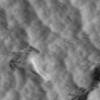
Atmospheric dust classification: not_dusty